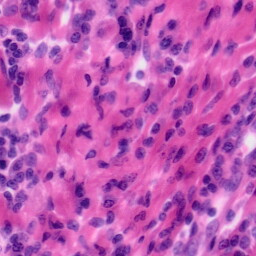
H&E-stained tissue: Tonsil